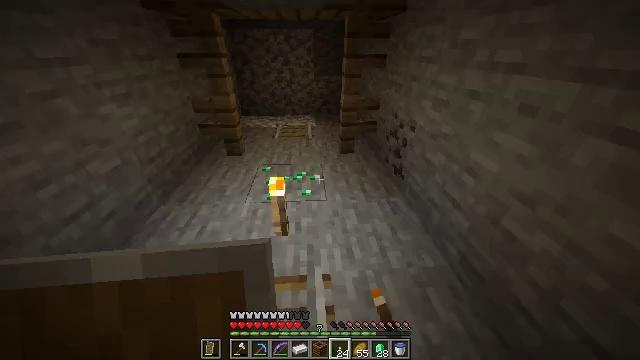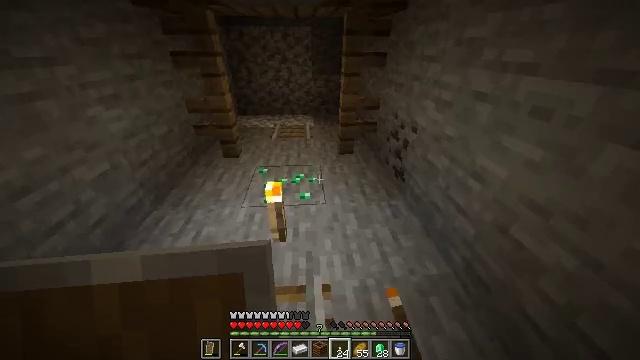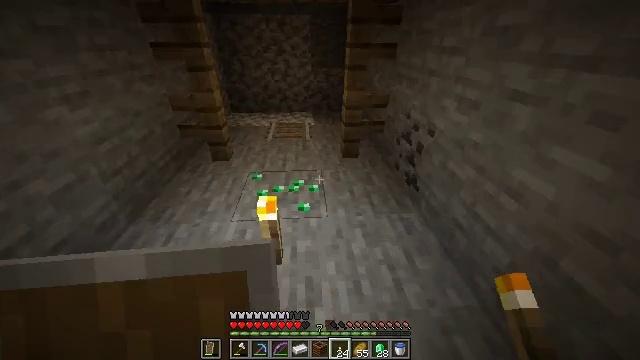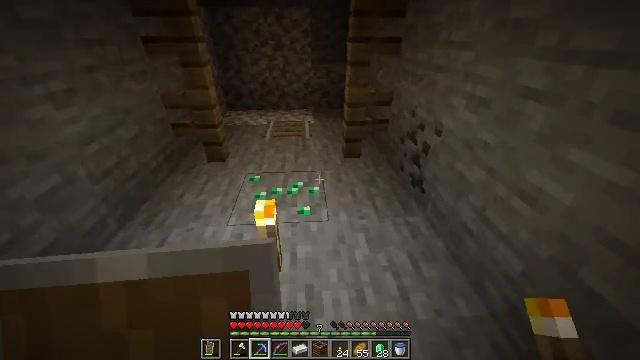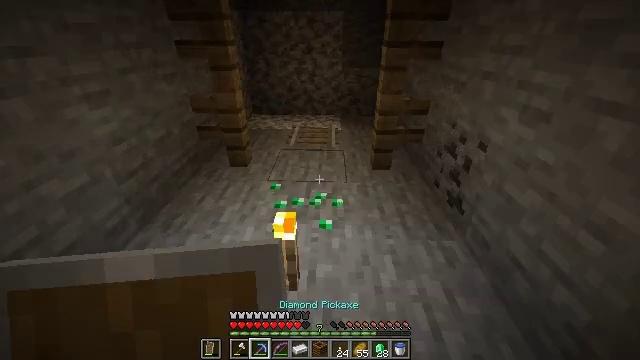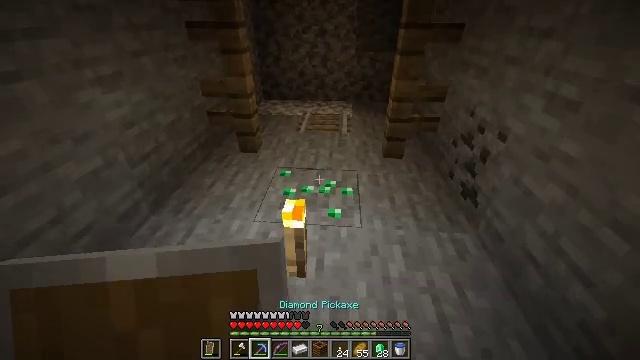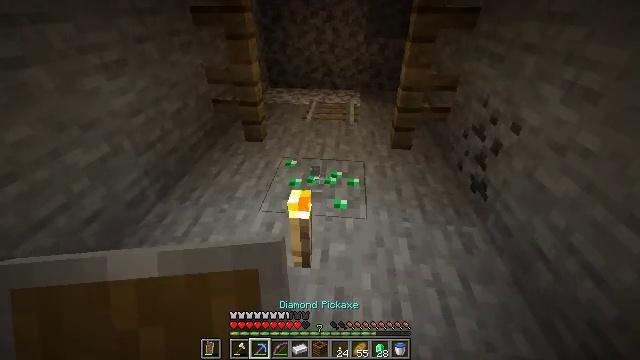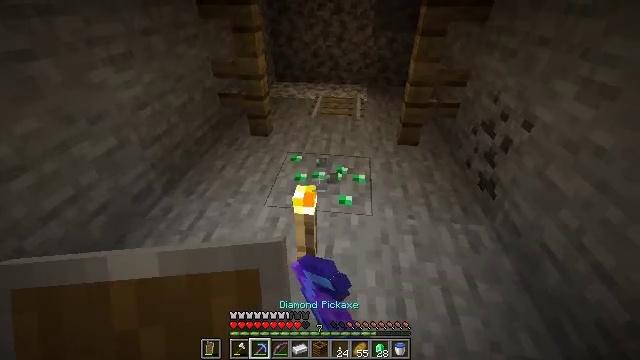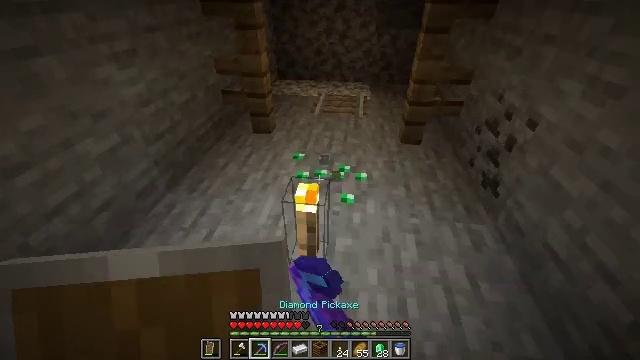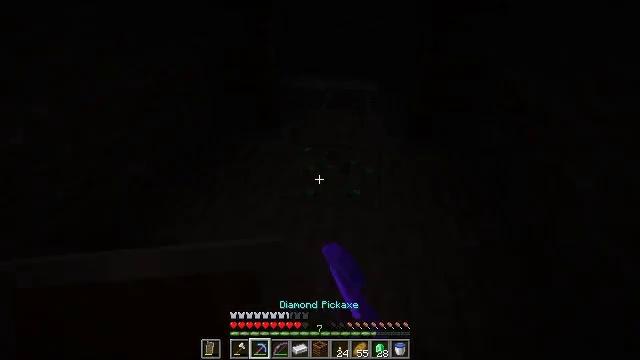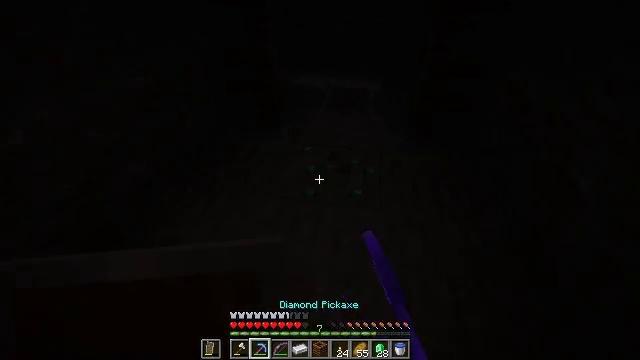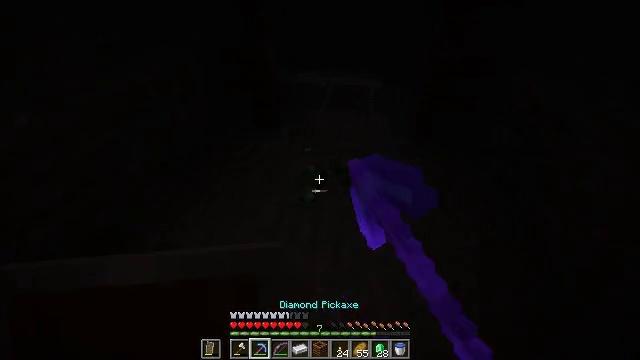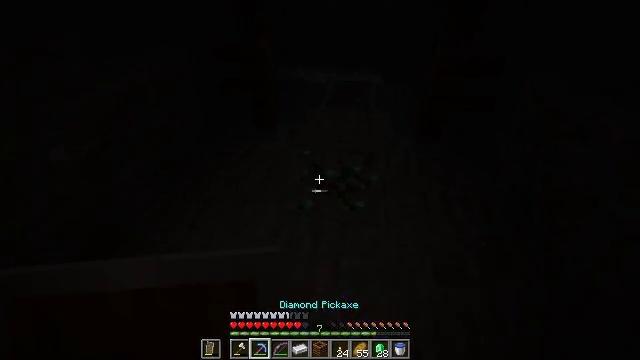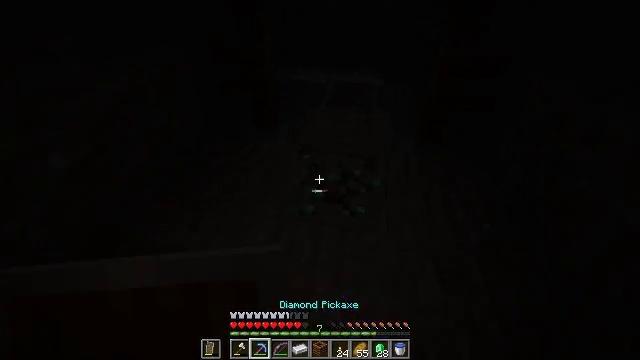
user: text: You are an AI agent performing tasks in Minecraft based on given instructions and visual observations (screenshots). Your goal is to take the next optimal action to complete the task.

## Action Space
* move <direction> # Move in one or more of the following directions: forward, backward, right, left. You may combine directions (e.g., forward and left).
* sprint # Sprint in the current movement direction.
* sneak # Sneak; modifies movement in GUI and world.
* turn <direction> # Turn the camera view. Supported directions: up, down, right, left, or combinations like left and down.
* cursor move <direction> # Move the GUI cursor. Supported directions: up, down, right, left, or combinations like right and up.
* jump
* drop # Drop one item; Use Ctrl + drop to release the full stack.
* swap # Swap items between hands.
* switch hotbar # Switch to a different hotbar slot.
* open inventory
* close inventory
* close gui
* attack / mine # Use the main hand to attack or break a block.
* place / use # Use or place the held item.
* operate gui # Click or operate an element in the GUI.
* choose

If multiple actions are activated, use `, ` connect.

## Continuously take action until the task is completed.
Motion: motion action
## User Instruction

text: Attack the torch to pick it up.
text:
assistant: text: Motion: no_op
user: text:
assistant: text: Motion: no_op
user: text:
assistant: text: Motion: switch to hotbar 2
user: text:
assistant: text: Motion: turn left and up, switch to hotbar 2
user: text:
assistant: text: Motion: turn left and down, switch to hotbar 2
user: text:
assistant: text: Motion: turn left and down, attack / mine
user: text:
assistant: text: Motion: turn left and down, attack / mine
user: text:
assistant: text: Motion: attack / mine
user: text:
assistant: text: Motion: turn left and down, attack / mine
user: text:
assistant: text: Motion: move forward, attack / mine
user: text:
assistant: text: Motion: move forward, turn down, attack / mine
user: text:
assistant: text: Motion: turn down, attack / mine
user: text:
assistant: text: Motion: attack / mine
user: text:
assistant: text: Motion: attack / mine